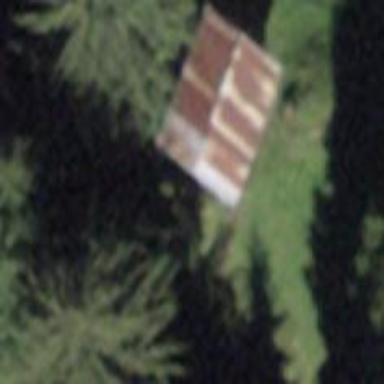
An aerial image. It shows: Barn.